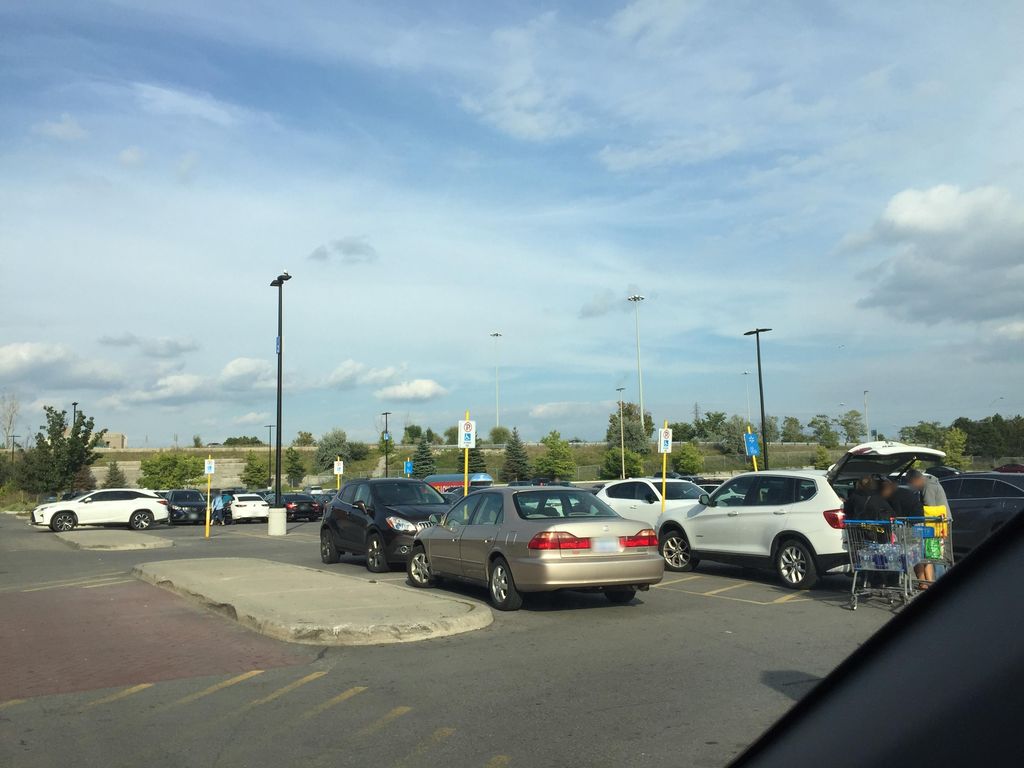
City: kitchener-waterloo